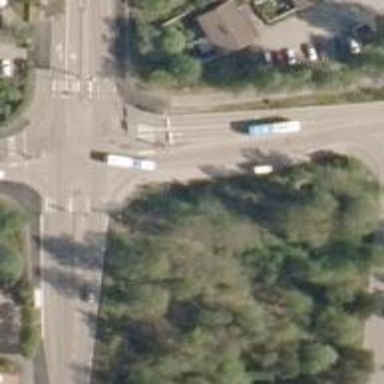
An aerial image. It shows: Marked crossing on cycleway with island for crossing.